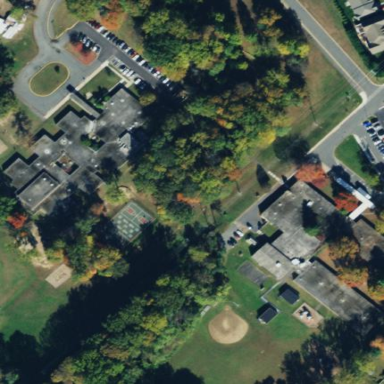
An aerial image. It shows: School.